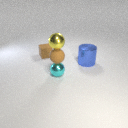
small yellow metal sphere above small brown rubber sphere